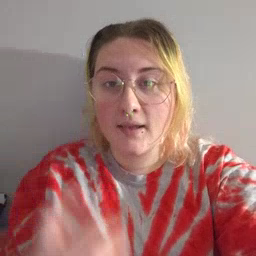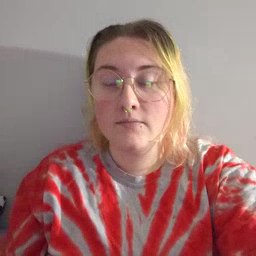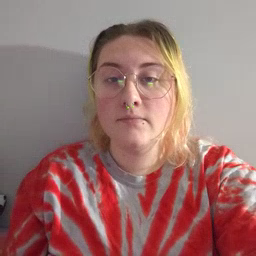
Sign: many